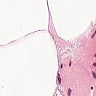
Metastatic tissue present: no